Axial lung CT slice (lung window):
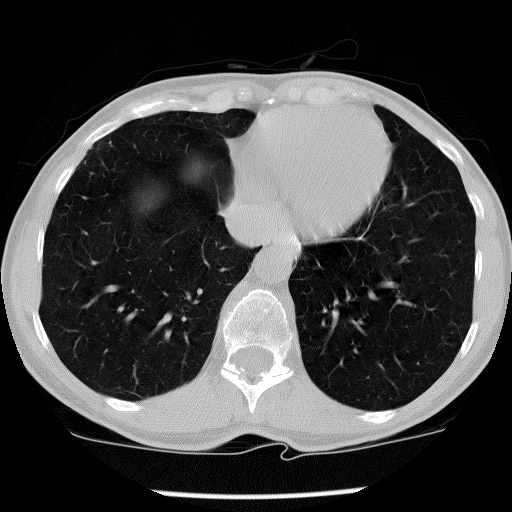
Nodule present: no